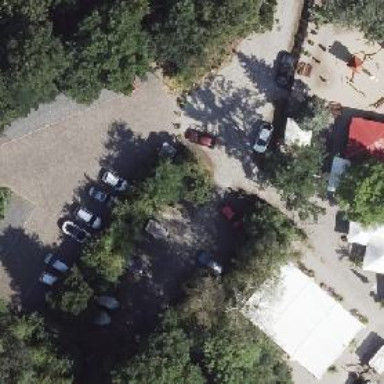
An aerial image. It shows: Parking aisle designated as service road.